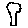
Label: tree